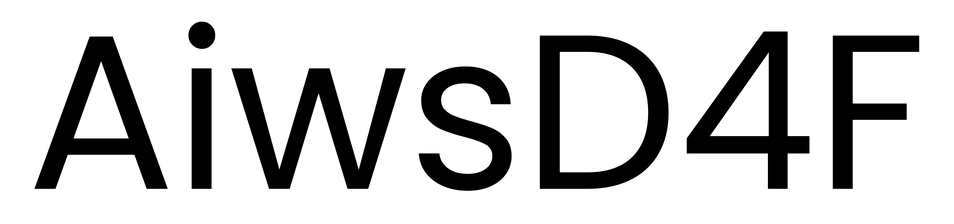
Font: Poppins-Regular